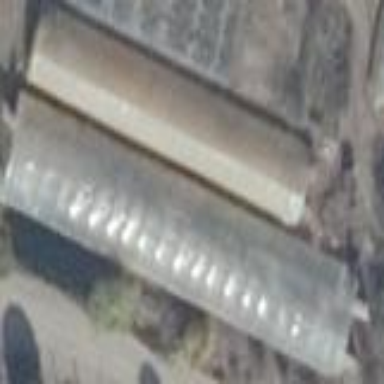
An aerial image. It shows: Greenhouse.